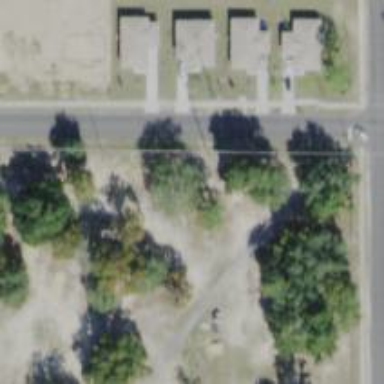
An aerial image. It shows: Power pole.